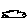
Label: cloud